Question:
I want the gradline and the xaxis started in the same line, I tried set the yaxis.min and so on.
it don't work, so some one could help me on this?
'''
chart = new Highcharts.Chart({
chart: {
renderTo: 'container',
type: 'line'
},
title: {
text: 'text'
},
xAxis: {
categories: [],
labels: {
style: {
width: '50px',
'min-width': '50px'
}
}
},
yAxis: {
categories: [],
title: {
text: 'text'
},
min: 0,
},
series: [
{
name: 'name',
type: 'spline'
}
]
'''
This is my chart option, and I dynamicly update the values of xAxis and yAxis, this's my update code
'''
chart.yAxis[0].setExtremes(0, maxy);
chart.xAxis[0].setCategories(timeArr);
chart.series[0].setData(valArr);
'''
timeArr is the string array about time, valArr is my data, maxy is max of the valArr.
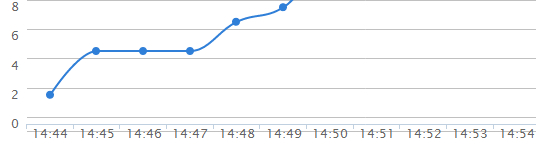
Answer: In general it should work fine: <URL>
However, I advice to remove categories from yAxis, since you want numeric values, right?
'''
yAxis: {
categories: [], //remove that option
title: {
text: 'text'
},
min: 0,
},
'''